Question: I get this Error when I click the button with the ID "#123" - I don't know what's the reason for this.
Code in my PHP File:
'''
$("#123").click(function(){
getCheckedValues('oberpunkte', 'input:checkbox[class=oberpunkte]:checked', 'input[type=textfield]');
getCheckedValues('unterpunkte', 'input:checkbox[class=unterpunkte]:checked', 'input[type=textfield]');
ajaxCheckedValues('POST', 'selected.php', '#sumadd');
});
'''
My JS Functions for the Code above:
'''
function getCheckedValues(arrayname, selector, nextselector){
var array = arrayname;
array = new Array();
$(selector).each(function(){
array.push($(this).next(nextselector).val());
});
}
function ajaxCheckedValues(type, url, div){
var kategorie = ($("input📻checked[name='kategorie']").attr('class'));
$.ajax({
type: type,
url: url,
data: { oberpunkte : oberpunkte, unterpunkte : unterpunkte, kategorie : kategorie },
success: function (data)
{
console.log(data);
$(div).html(data);
}
});
}
'''
Firebug Error:

I also alerted "kategorie" - it's not null. Any ideas?
HTML/PHP of Button and DIV:
'''
echo("<input type='button' name='test' id='123' value='Checklist speichern'/>");
echo("<div id='sumadd' value=''></div>");
'''
EDIT NOTE: Added HTML/PHP
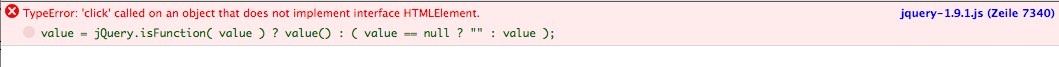
Answer: I guess that problem is because you were getting undefined on oberpunkte and unterpunkte in ajax call. Try this
'''
$("#Button123").click(function(){
var oberpunkte=[], unterpunkte=[];
getCheckedValues(oberpunkte, 'input:checkbox[class=oberpunkte]:checked', 'input[type=textfield]');
getCheckedValues(unterpunkte, 'input:checkbox[class=unterpunkte]:checked', 'input[type=textfield]');
ajaxCheckedValues('POST', 'selected.php', '#sumadd',oberpunkte,unterpunkte);
});
function getCheckedValues(array, selector, nextselector){
$(selector).each(function(){
array.push($(this).next(nextselector).val());
});
}
function ajaxCheckedValues(type, url, div,oberpunkte,unterpunkte){
var kategorie = ($("input📻checked[name='kategorie']").attr('class'));
$.ajax({
type: type,
url: url,
data: { oberpunkte : oberpunkte, unterpunkte : unterpunkte, kategorie : kategorie },
success: function (data)
{
console.log(data);
$(div).html(data);
}
});
}
'''
Also change the id of input field. Id must start with alphabet .
Check
<URL>